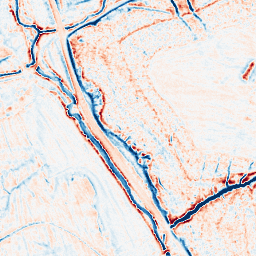
Category: edge_preserving
Decomposition family: anisotropic_diffusion
Decomposition parameters: iterations: 50
kappa: 30
gamma: 0.05
Upsampling method: cubic_mitchell
Upsampling parameters: scale: 8
Upsampling scale: 8